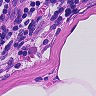
Metastatic tissue present: no